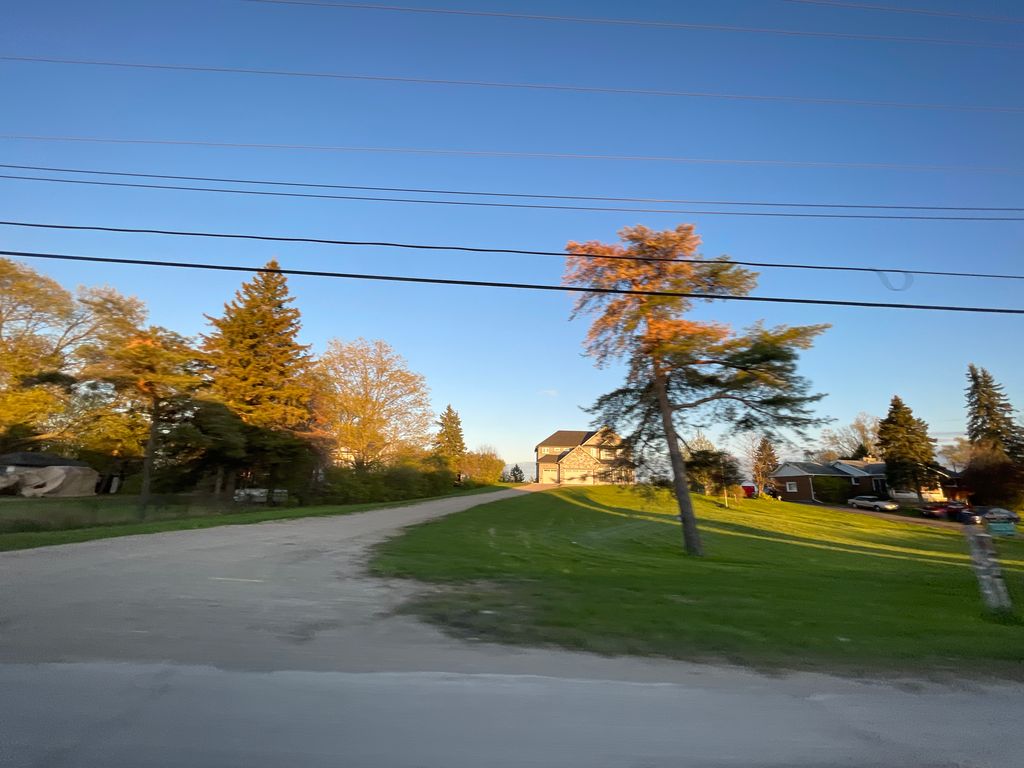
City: kitchener-waterloo